Question: I am starting development with XSL and XML to derive HTML. I am having troubel getting a working XSLT template for this.
I am stuck trying to get the proper XSL to apply to a structured XML data structure that represents a website menu.
The outcome should be similar to:
The XML I have as a data source is:
'''
<?xml version="1.0" encoding="utf-8" ?>
<SMARTSMenu>
<Menu Type="Home" Caption="Home"></Menu>
<Menu Type="BankingFulfillment" Caption="Initiate Request"></Menu>
<Menu Type="Drafts" Caption="Drafts"></Menu>
<Menu Type="SearchManageCase" Caption="Search Requests"></Menu>
<Menu Type="PendingApproval" Caption="Pending Approval"></Menu>
<Menu Type="MyWorkQueue" Caption="My Work Queue"></Menu>
<Menu Type="ManagementTools" Caption="Management Tools"></Menu>
<Menu Type="Administration" Caption="Administration">
<Menu Type="Administration" Caption="General Administration"></Menu>
<Menu URL="page1.html" Type="Administration" Caption="Maintain Wire Reference"></Menu>
<Menu URL="page1.html" Type="Administration" Caption="Maintain Associate Information"></Menu>
<Menu URL="page1.html" Type="Administration" Caption="Maintain Reason for Claim"></Menu>
<Menu URL="page1.html" Type="Administration" Caption="Maintain Request Information"></Menu>
<Menu URL="page1.html" Type="Administration" Caption="Unlock Request"></Menu>
<Menu URL="page1.html" Type="Administration" Caption="AuditReport"></Menu>
</Menu>
<Menu Type="Administration" Caption="Maintain Email">
<Menu URL="page2.html" Type="Administration" Caption="Maintain Email Template"></Menu>
<Menu URL="page2.html" Type="Administration" Caption="Maintain Template to Request Association"></Menu>
</Menu>
<Menu Type="Administration" Caption="SR Remedy">
<Menu URL="page3.html" Type="Administration" Caption="Remedy SR"></Menu>
<Menu URL="page3.html" Type="Administration" Caption="Move SR to Letter Queue"></Menu>
</Menu>
</SMARTSMenu>
'''
The HTML i am trying to generate an XSLT based on is:
'''
<div class="maiNav meganav">
<nav>
<ul class="maiNav-nav horizontal">
<li id="navHome"><a href="#">Home</a></li>
<li id="navInitiate" class="dropdown meganav-fullwidth actve"><a class="dropdown-toggle" href="#" data-toggle="dropdown">Initiate Request</a></li>
<li id="navDrafts"><a href="#">Drafts</a></li>
<li id="navSearch"><a href="#">Search Requests</a></li>
<li id="navPending" class="disabled"><a href="#">Pending Approval</a></li>
<li id="navTools"><a href="#">Management Tools</a></li>
<li id="navAdmin" class="last dropdown meganav-fullwidth"><a class="dropdown-toggle" href="#" data-toggle="dropdown">Administration<b class="caret"></b></a>
<ul class="dropdown-menu temp">
<li>
<div class="meganav-content">
<div class="row">
<div class="grid-12">
<h3 class="dropdown-header">General Administration</h3>
<ul>
<li><a href="#">Maintain Wire Reference</a></li>
<li><a href="#">Maintain Associate Information</a></li>
<li><a href="#">Maintain Reason for Claim</a></li>
<li><a href="#">Maintain Request Information</a></li>
<li><a href="#">Unlock Request</a></li>
<li><a href="#">AuditReport</a></li>
</ul>
</div>
<div class="grid-12">
<h3 class="dropdown-header">Maintain Email</h3>
<ul>
<li><a href="#">Maintain Email Template</a></li>
<li><a href="#">Maintain Template to Request Association</a></li>
</ul>
</div>
<div class="grid-12">
<h3 class="dropdown-header">SR Remedy</h3>
<ul>
<li><a href="#">Remedy SR</a></li>
<li><a href="#">Move SR to Letter Queue</a></li>
</ul>
</div>
</div>
</div>
</li>
</ul>
</li>
</ul>
</nav>
</div>
'''
My XSLT looks liek this (work in progress):
'''
<xsl:stylesheet version="1.0"
xmlns:xsl="http://www.w3.org/1999/XSL/Transform">
<xsl:template match="/">
<html>
<head>
<title></title>
</head>
<body>
<div class="maiNav meganav">
<nav>
<ul class="maiNav-nav horizontal">
<li id="navHome"><a href="#"><xsl:value-of select="SMARTSMenu/Menu[1]/@Caption" /></a></li>
<li id="navInitiate" class="dropdown meganav-fullwidth actve"><a class="dropdown-toggle" href="#" data-toggle="dropdown"><xsl:value-of select="SMARTSMenu/Menu[2]/@Caption" /></a></li>
<li id="navDrafts"><a href="#"><xsl:value-of select="SMARTSMenu/Menu[3]/@Caption" /></a></li>
<li id="navSearch"><a href="#"><xsl:value-of select="SMARTSMenu/Menu[4]/@Caption" /></a></li>
<li id="navPending" class="disabled"><a href="#"><xsl:value-of select="SMARTSMenu/Menu[5]/@Caption" /></a></li>
<li id="navTools"><a href="#"><xsl:value-of select="SMARTSMenu/Menu[6]/@Caption" /></a></li>
<li id="navAdmin" class="last dropdown meganav-fullwidth"><a class="dropdown-toggle" href="#" data-toggle="dropdown"><xsl:value-of select="SMARTSMenu/Menu[7]/@Caption" /><b class="caret"></b></a>
<ul class="dropdown-menu temp">
<li>
<div class="meganav-content">
<div class="row">
<div class="grid-12">
<h3 class="dropdown-header">General Administration</h3>
<ul>
<xsl:for-each select="//Menu/@Administration">
<ul class="maiNav-nav horizontal">
<li id="navHome">ff <a href="#">vv<xsl:value-of select="/Menu/@Caption"/></a></li>
</ul>
</xsl:for-each>
</ul>
</div>
<div class="grid-12">
<h3 class="dropdown-header">Maintain Email</h3>
<ul>
<li><a href="#">Maintain Email Template</a></li>
<li><a href="#">Maintain Template to Request Association</a></li>
</ul>
</div>
<div class="grid-12">
<h3 class="dropdown-header">SR Remedy</h3>
<ul>
<li><a href="#">Remedy SR</a></li>
<li><a href="#">Move SR to Letter Queue</a></li>
</ul>
</div>
</div>
</div>
</li>
</ul>
</li>
</ul>
</nav>
</div>
</body>
</html>
</xsl:template>
</xsl:stylesheet>
'''
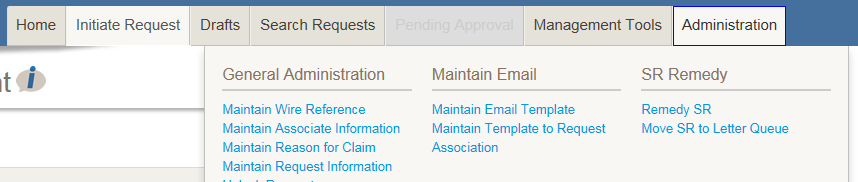
Answer: The following XSLT should give you ALMOST what you need. There are three issues:
- Your input XML seems to have one error in it: the line'''
<Menu Type="Administration" Caption="General Administration"></Menu>
'''
should not have the closing tag at the end of line but at the very end of the file.- The anchor names cannot be derived from the XML file.- 'disabled'
I assume that you will have to add some information to your input XML file.
XSLT:
'''
<?xml version="1.0" encoding="UTF-8"?>
<xsl:stylesheet
version="1.0"
xmlns:xsl="http://www.w3.org/1999/XSL/Transform">
<xsl:output method="xml" version="1.0" encoding="UTF-8" indent="yes" />
<xsl:template match="SMARTSMenu">
<div class="maiNav meganav">
<nav>
<ul class="maiNav-nav horizontal">
<!-- top layer -->
<xsl:for-each select="Menu">
<li id="nav{@Caption}">
<a href="#"><xsl:value-of select="@Caption"/></a>
<xsl:if test="Menu">
<ul class="dropdown-menu temp">
<!-- second layer -->
<xsl:for-each select="Menu">
<li>
<div class="meganav-content">
<div class="row">
<div class="grid-12">
<h3 class="dropdown-header"><xsl:value-of select="@Caption"/></h3>
<xsl:if test="Menu">
<ul>
<!-- third layer -->
<xsl:for-each select="Menu">
<li><a href="#"><xsl:value-of select="@Caption"/></a></li>
</xsl:for-each>
</ul>
</xsl:if>
</div>
</div>
</div>
</li>
</xsl:for-each>
</ul>
</xsl:if>
</li>
</xsl:for-each>
</ul>
</nav>
</div>
</xsl:template>
</xsl:stylesheet>
'''